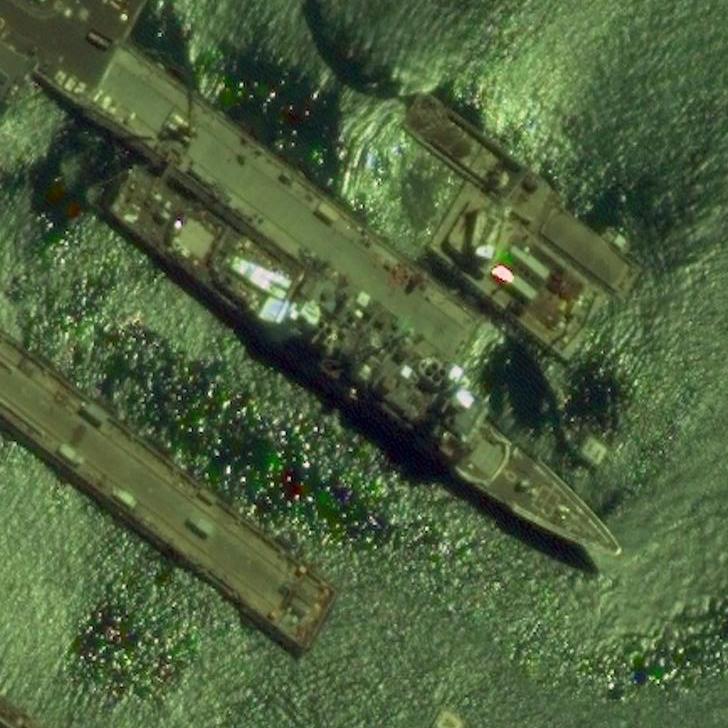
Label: cruiser